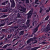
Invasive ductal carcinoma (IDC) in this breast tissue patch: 1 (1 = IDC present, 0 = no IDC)